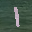
Label: 1